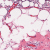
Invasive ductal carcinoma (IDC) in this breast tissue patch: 0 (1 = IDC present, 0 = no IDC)